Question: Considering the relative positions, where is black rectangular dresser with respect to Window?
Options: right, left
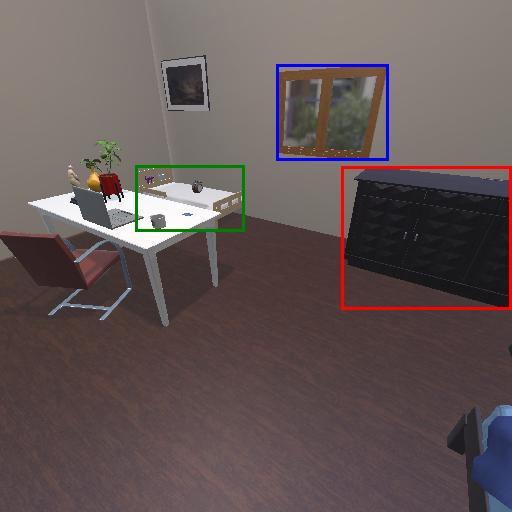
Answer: right